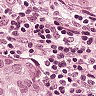
Metastatic tissue present: yes